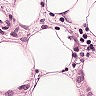
Metastatic tissue present: yes